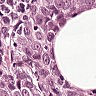
Metastatic tissue present: yes